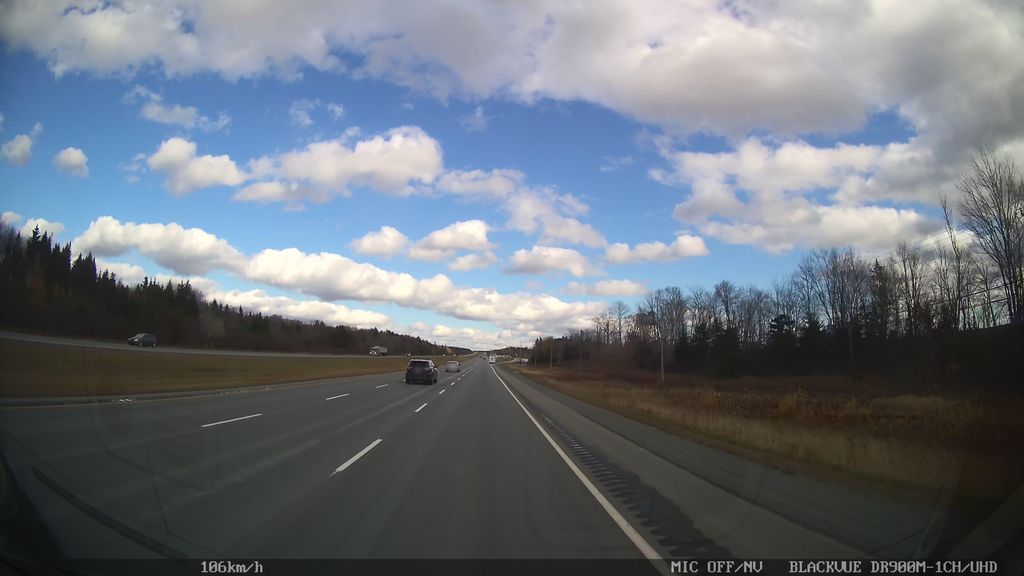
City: halifax